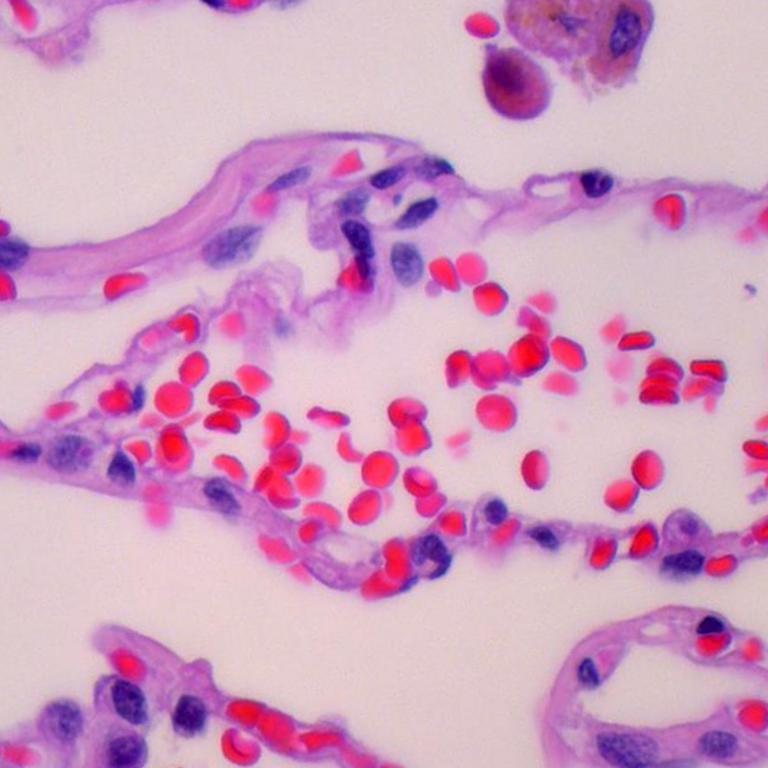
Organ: lung
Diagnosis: benign